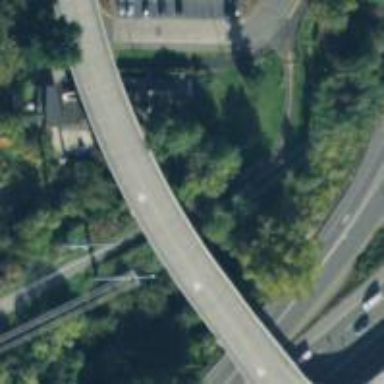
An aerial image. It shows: Abandoned railway passing under cycleway bridge.